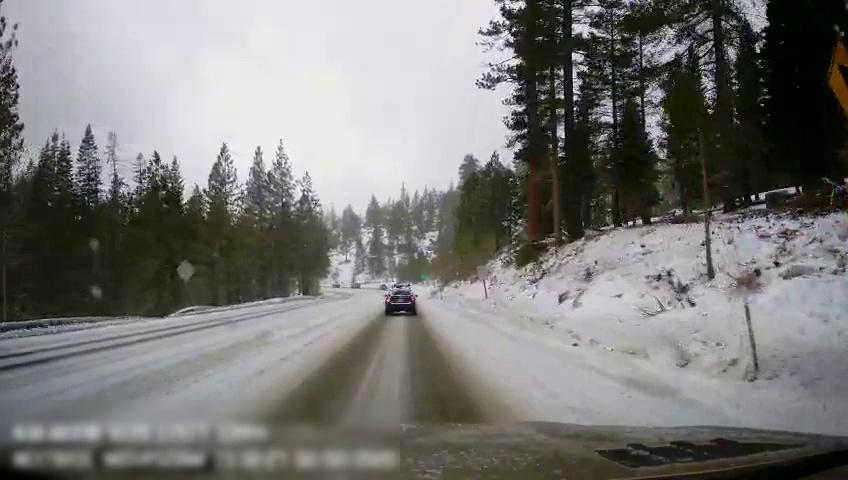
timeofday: Day
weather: Snowy
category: Drivable Space
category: Vehicles | Car
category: Traffic | Signs
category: Traffic | Signs